Interaction volume radius: 5 \u00c5
Interaction volume height: 25 \u00c5
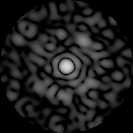
Disorder parameter: 0.8254